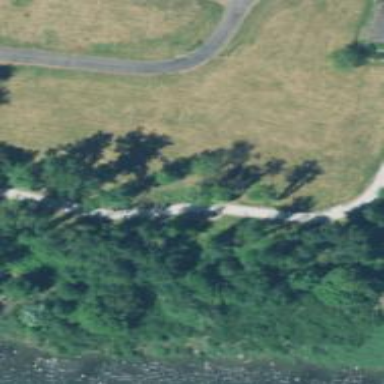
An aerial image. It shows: Path with excellent trail visibility.